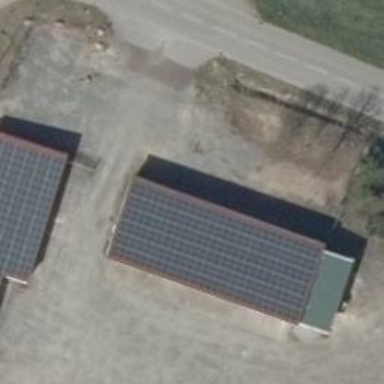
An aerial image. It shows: Solar power generator with photovoltaic panels.